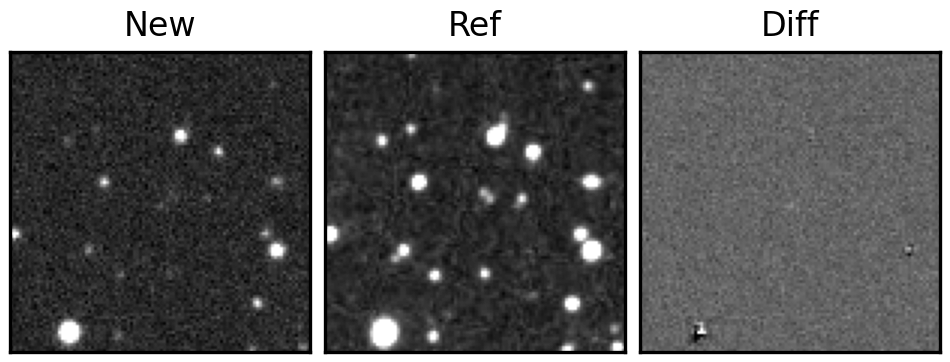
Label: real